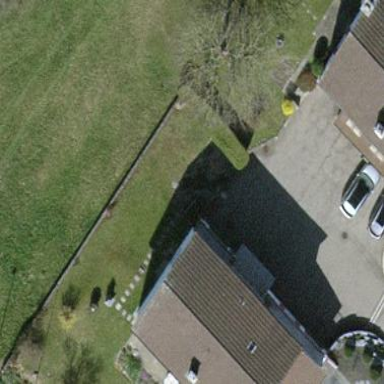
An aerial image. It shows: Semidetached house with tiled roof.